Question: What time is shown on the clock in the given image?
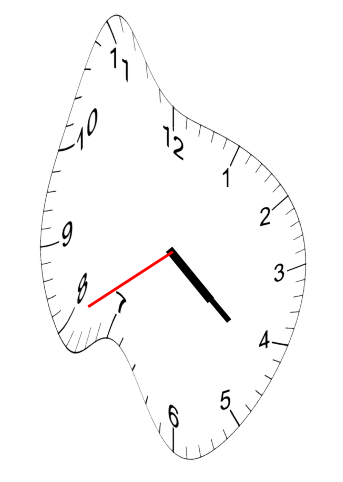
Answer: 04:21:40